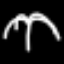
Label: palm tree